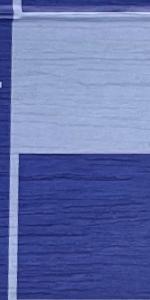
Label: Empty